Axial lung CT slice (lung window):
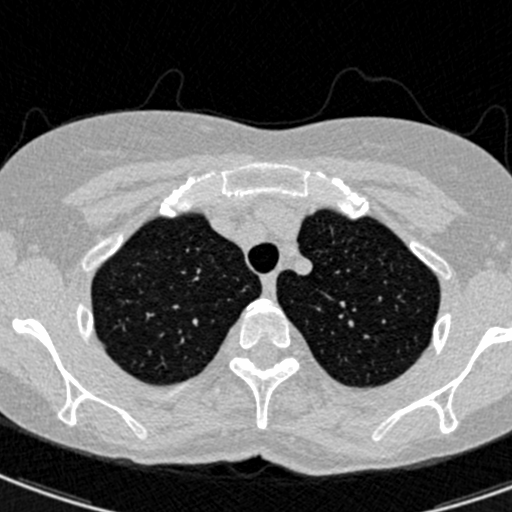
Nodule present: no